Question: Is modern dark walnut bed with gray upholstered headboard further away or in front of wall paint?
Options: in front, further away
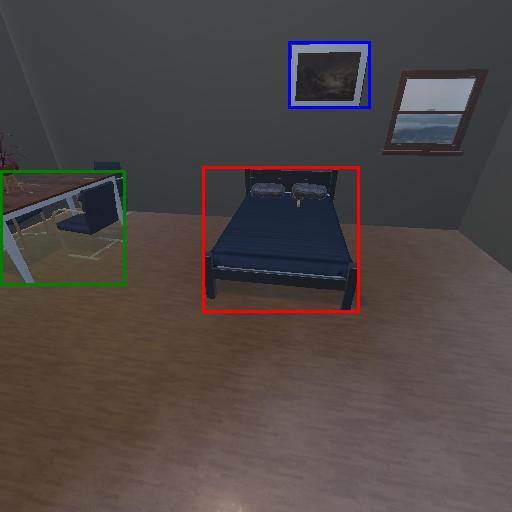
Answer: in front